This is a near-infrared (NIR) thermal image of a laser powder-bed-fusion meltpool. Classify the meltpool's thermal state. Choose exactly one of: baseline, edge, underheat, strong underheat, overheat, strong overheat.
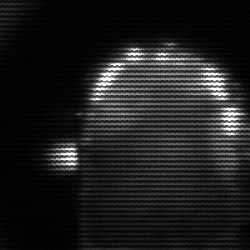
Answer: baseline